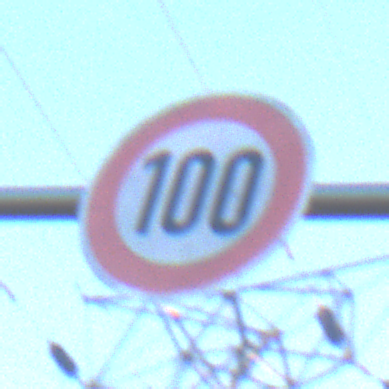
Verkehrszeichen: Geschwindigkeit100
Umgebung: Outdoor, Nature
Tageszeit: Dawn
Wetter: Clear
Licht: Natural
Jahreszeit: NotSpecified
Kontrast: LowContrast